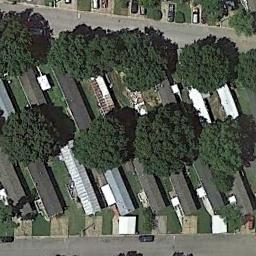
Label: mobile_home_park